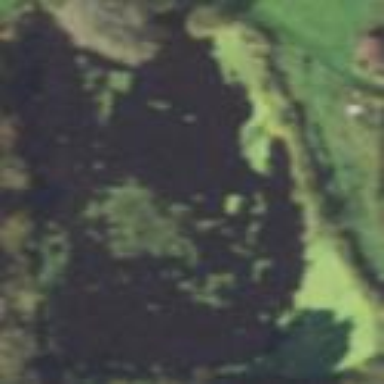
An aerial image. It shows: Peaceful pond surrounded by nature.